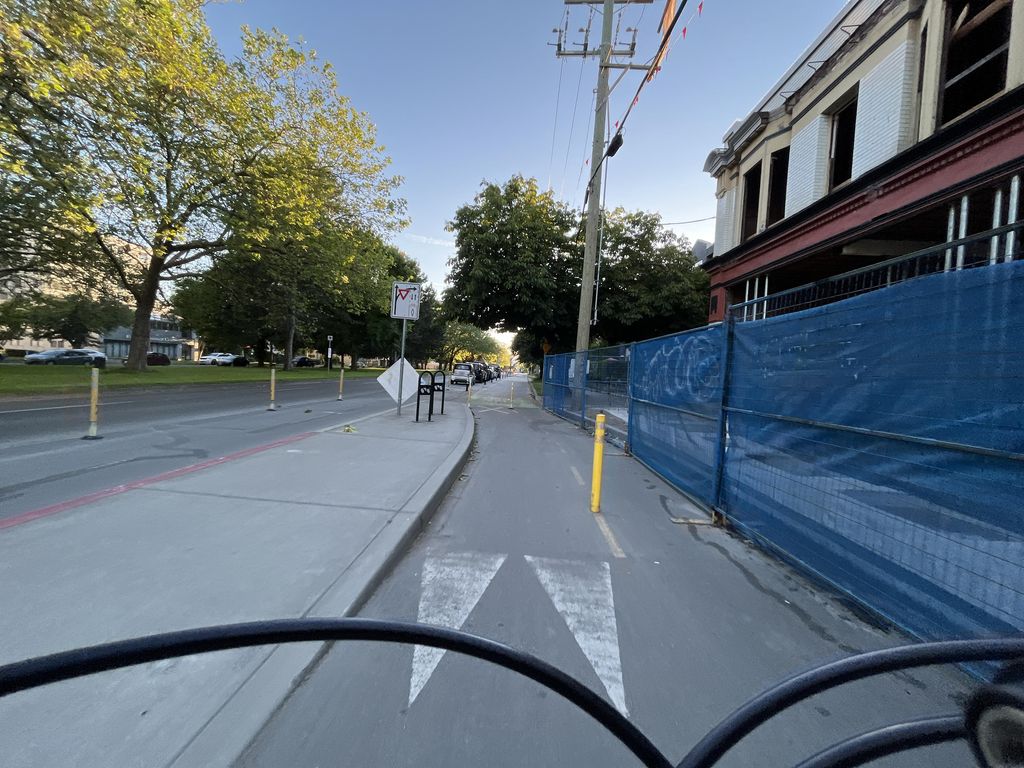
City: victoria